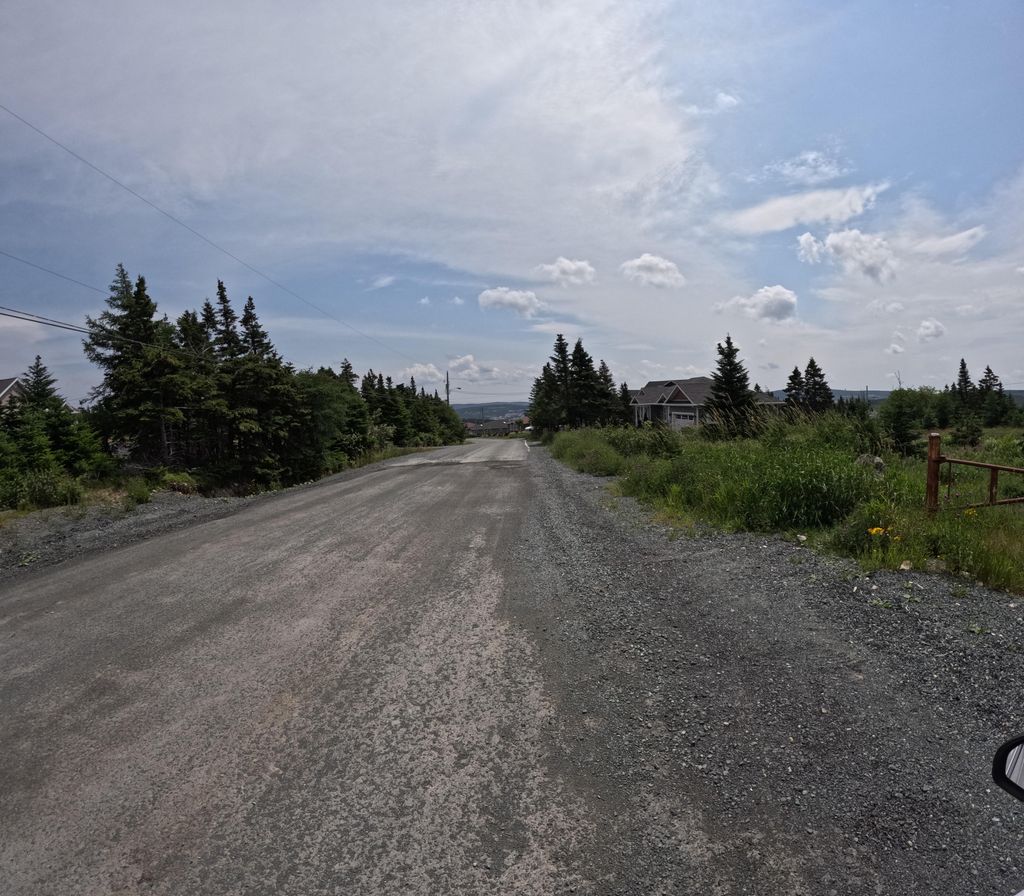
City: st_johns